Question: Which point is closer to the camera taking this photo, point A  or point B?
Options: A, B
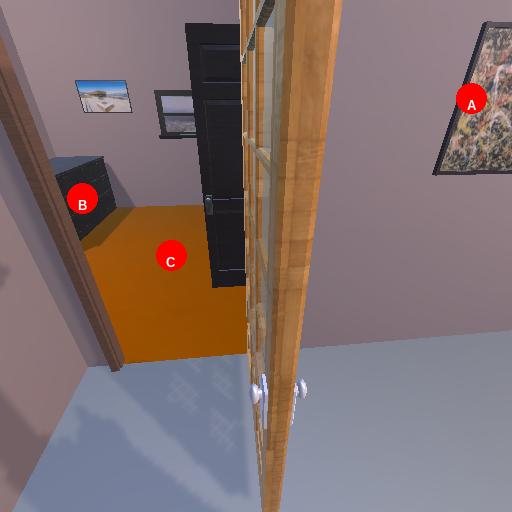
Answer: A